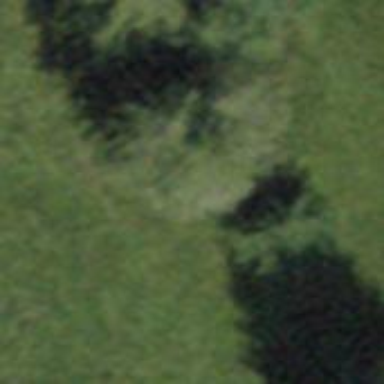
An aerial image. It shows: Row of trees in natural setting.